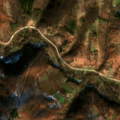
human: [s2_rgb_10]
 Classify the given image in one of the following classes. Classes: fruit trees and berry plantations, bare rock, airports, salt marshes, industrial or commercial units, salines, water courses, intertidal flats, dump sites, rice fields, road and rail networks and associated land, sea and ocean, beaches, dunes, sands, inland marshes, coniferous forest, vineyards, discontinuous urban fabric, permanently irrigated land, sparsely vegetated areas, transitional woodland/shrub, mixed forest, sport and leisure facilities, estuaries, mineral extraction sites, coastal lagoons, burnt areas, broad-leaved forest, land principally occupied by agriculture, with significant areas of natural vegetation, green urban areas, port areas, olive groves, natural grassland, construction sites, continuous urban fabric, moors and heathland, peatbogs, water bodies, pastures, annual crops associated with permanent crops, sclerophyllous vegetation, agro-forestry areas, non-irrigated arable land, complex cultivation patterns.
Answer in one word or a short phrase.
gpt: land principally occupied by agriculture, with significant areas of natural vegetation, broad-leaved forest, transitional woodland/shrub